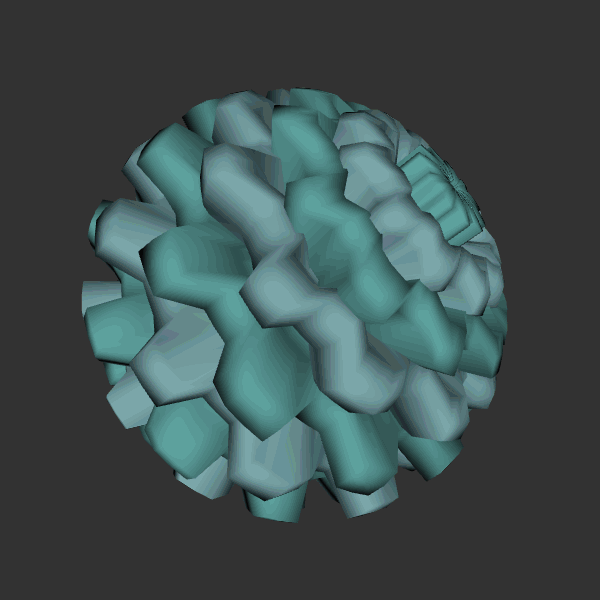
Background: dark